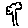
Label: tree